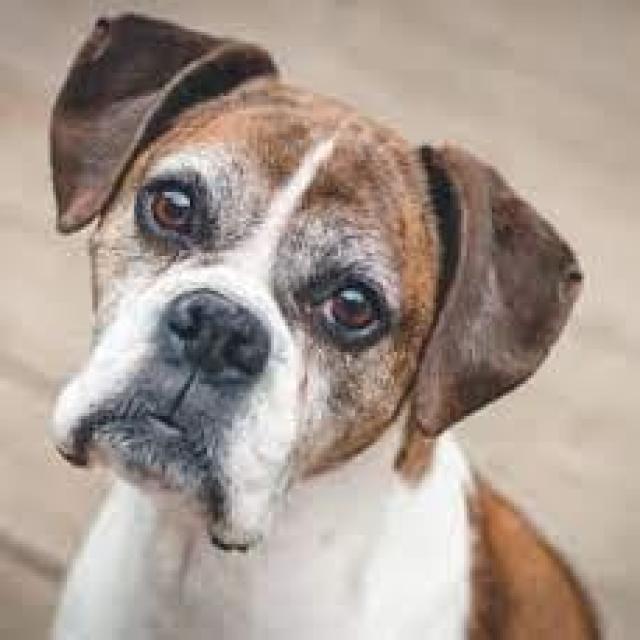
Healthy canine skin — no visible lesions, inflammation, or abnormalities. The skin and coat appear normal.